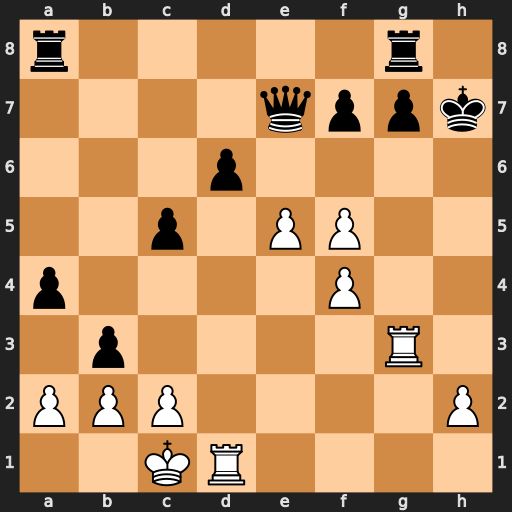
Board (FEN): r5r1/4qppk/3p4/2p1PP2/p4P2/1p4R1/PPP4P/2KR4
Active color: w
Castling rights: -
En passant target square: -
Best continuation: Rh3+ Qh4 Rxh4#